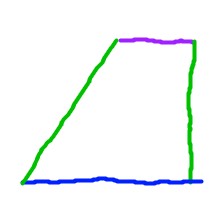
Shape: trapezoid